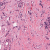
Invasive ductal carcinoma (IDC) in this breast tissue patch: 1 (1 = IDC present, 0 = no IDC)